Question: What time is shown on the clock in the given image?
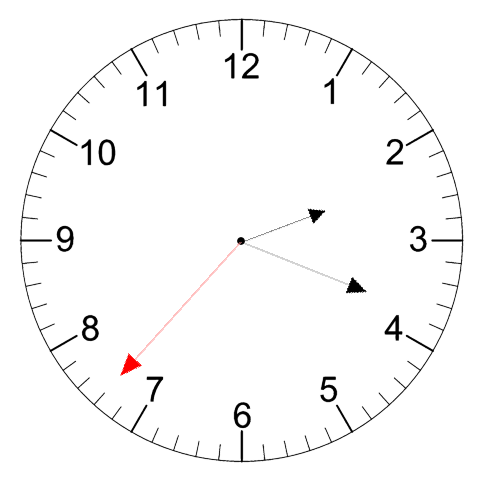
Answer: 02:18:37